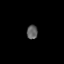
Tissue: lung
Cell type: Epithelial cells
Senescence score: 0.1839
Nuclear area (px): 151
Mean DAPI intensity: 95.51